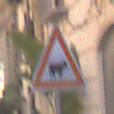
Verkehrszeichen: ViehtriebLinks
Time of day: MorningAfternoon
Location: Outdoor (Urban)
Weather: Clear
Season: NotSpecified
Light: Natural